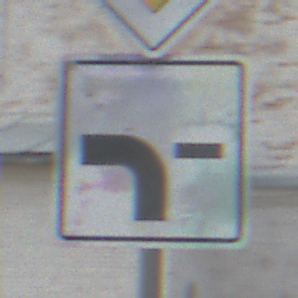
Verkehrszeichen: VerlaufVorfahrtsstrasse6
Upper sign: Vorfahrtsstrasse
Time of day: MorningAfternoon
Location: Outdoor (Nature)
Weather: PartlyCloudy
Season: Autumn
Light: Natural